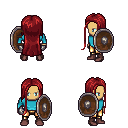
a pixel art fantasy rpg character, male body template, human, tanned skin, teal long-sleeve shirt, gold greaves, brunette extra-long hairstyle, metal gloves, maroon shoes, shield, four views (front, back, left, right), 2x2 character sprite sheet, small pixel art, hard edges, no anti-aliasing